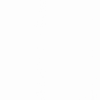
Label: dusty